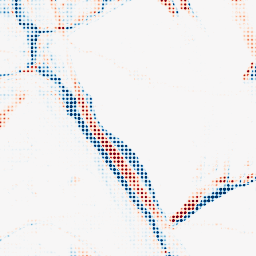
Category: morphological
Decomposition family: morphological_rect
Decomposition parameters: operation: average
width: 20
height: 5
Upsampling method: sinc_hamming
Upsampling parameters: scale: 8
kernel_size: 4
Upsampling scale: 8